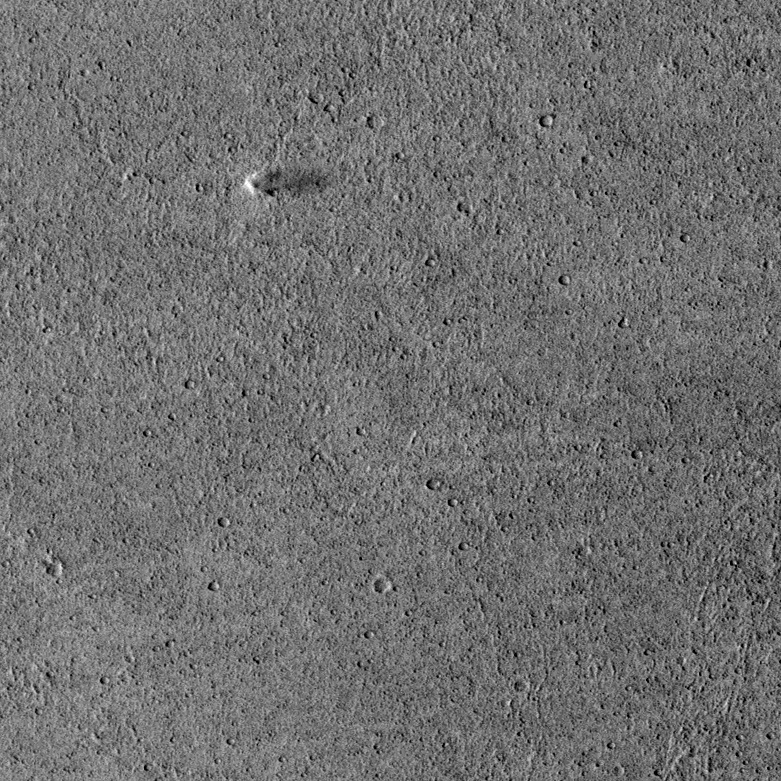
Label: dustdevil